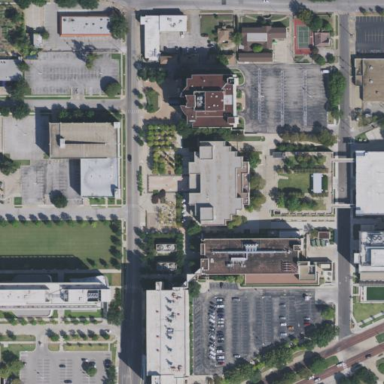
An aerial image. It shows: University.